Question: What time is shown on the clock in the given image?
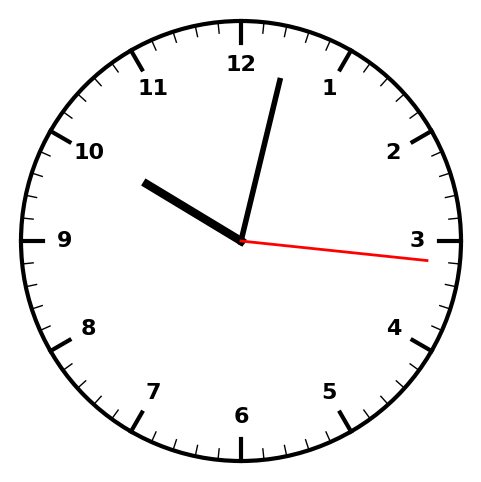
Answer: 10:02:16